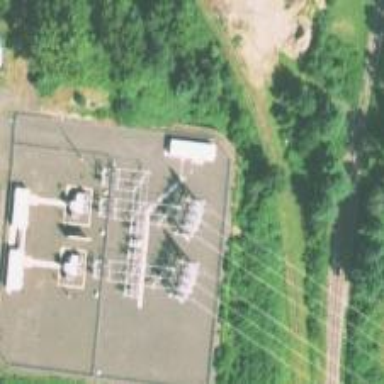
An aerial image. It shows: Switch used for power control.